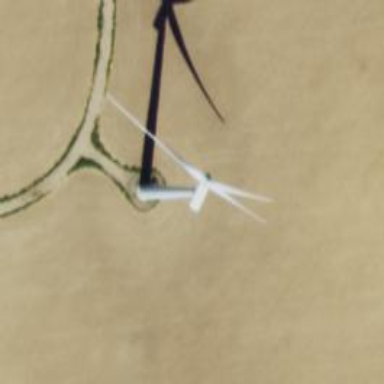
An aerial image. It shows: Wind generator powered by wind. The generator type is horizontal axis and it uses wind turbines.